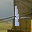
Label: 1